RGB frame:
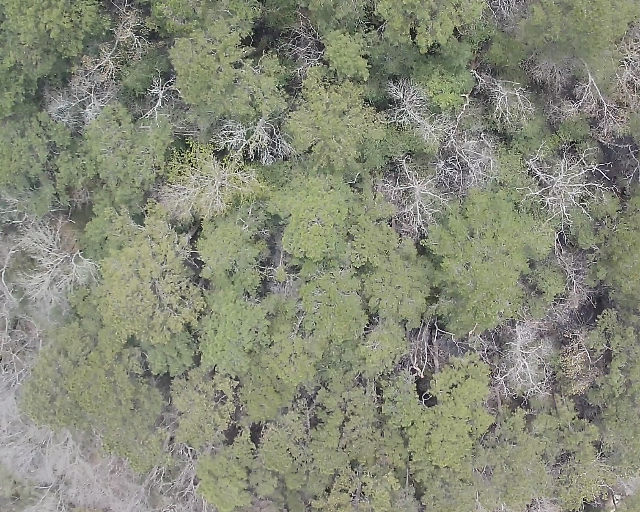
Thermal frame:
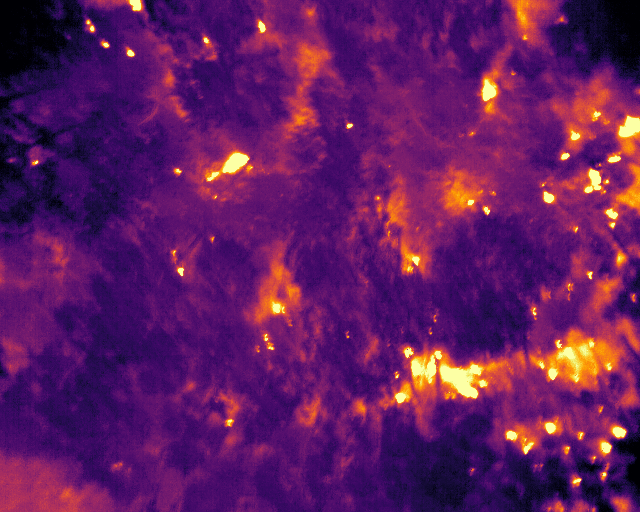
Captured: 2026-02-26 03:06:54
Pixels at or above 80 °C: 122 (fraction of frame: 0.0003723)